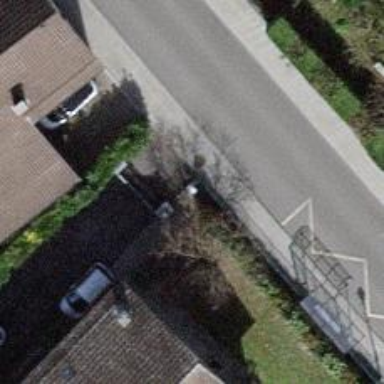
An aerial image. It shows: Fence is in the image.